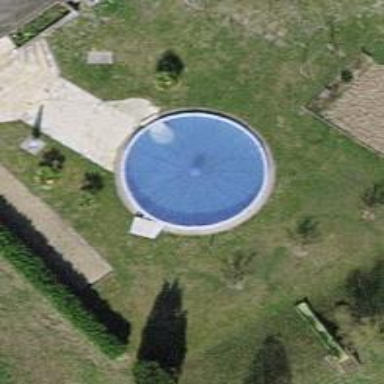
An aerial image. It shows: Swimming pool located in leisure land.